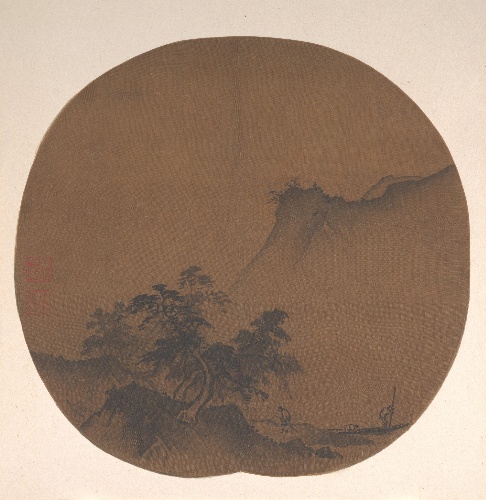
Title: 南宋  傳夏珪  澤畔疾風圖  團扇|Windswept lakeshore
Artist: Xia Gui
Artist bio: Chinese, active ca. 1195–1230
Object type: Fan mounted as an album leaf
Classification: Paintings
Medium: Fan mounted as an album leaf; ink on silk
Culture: China
Period: Southern Song dynasty (1127–1279)
Dimensions: 10 1/4 x 10 5/8 in. (26 x 27 cm)
Department: Asian Art
Credit line: Ex coll.: C. C. Wang Family, Purchase, Theodore M. Davis Collection, Bequest of Theodore M. Davis, by exchange, 1973
Accession year: 1973
Repository: Metropolitan Museum of Art, New York, NY
Tags: Landscapes